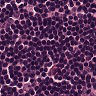
Metastatic tissue present: no